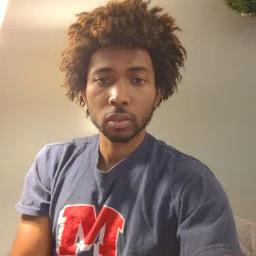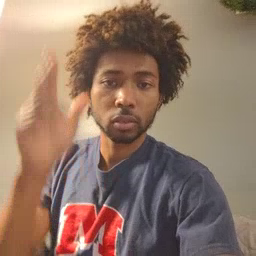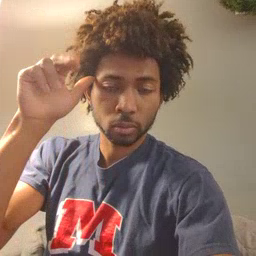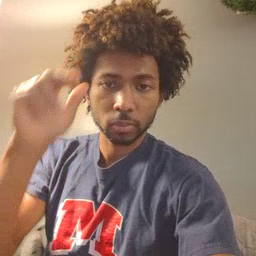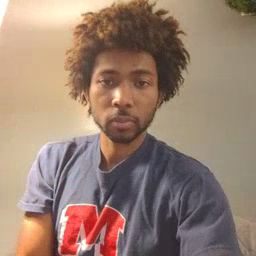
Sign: horse